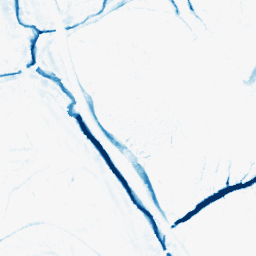
Category: morphological
Decomposition family: morphological_ellipse
Decomposition parameters: operation: closing
width: 10
height: 10
Upsampling method: quadratic
Upsampling parameters: scale: 4
Upsampling scale: 4